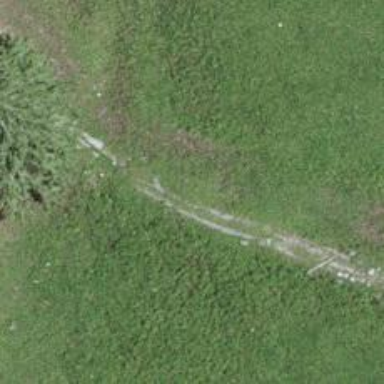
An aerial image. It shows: Path covered in grass.